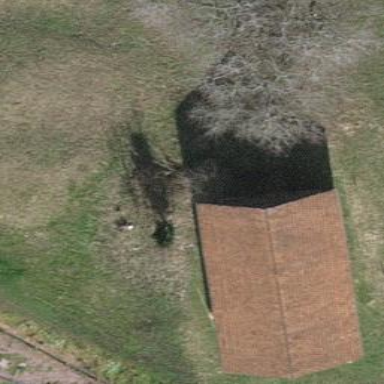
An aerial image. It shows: Rural barn.